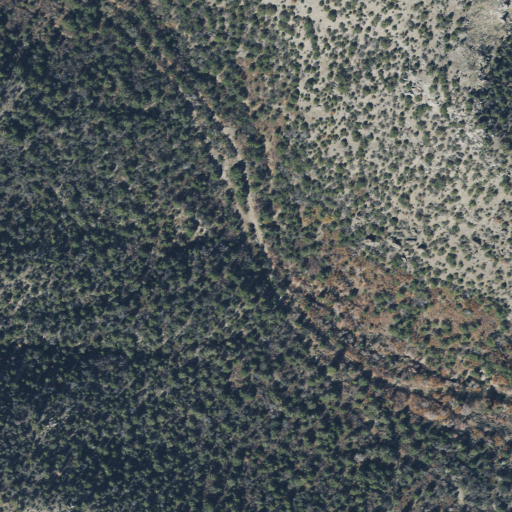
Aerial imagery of valley in Utah named John Williams Canyon containing evergreen forest, shrub, and mixed forest